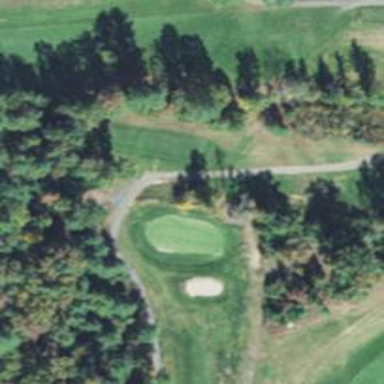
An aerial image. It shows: Pathway for golfing.